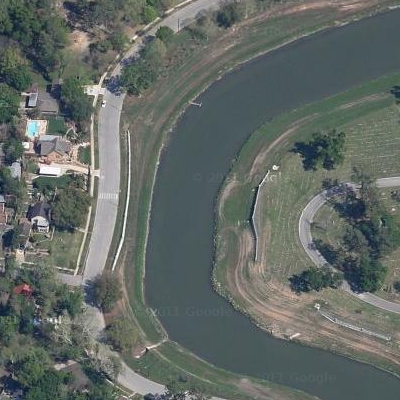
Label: dRiverLake